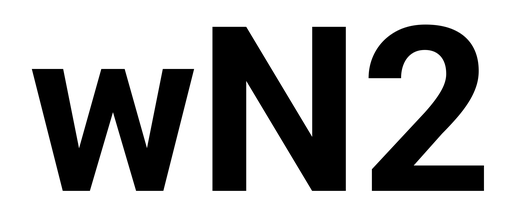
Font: Roboto_Bold